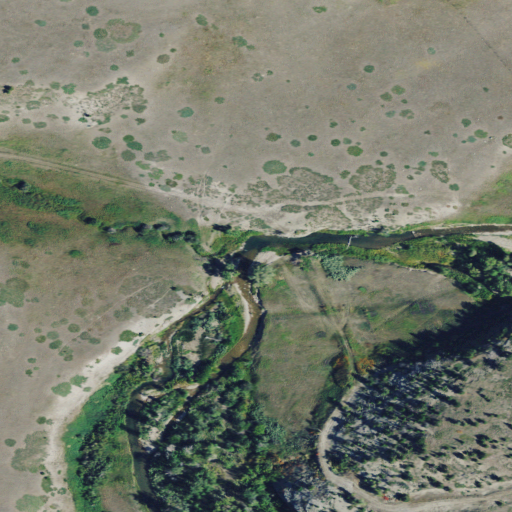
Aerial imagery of valley in Montana named Swallow Canyon containing shrub, woody wetlands, evergreen forest, open development, low intensity development, grassland, and medium intensity development